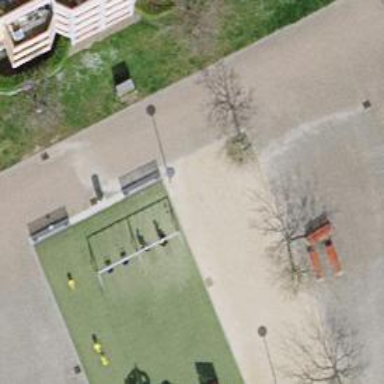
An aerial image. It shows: Bench for seating.